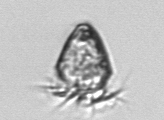
Label: Ciliophora